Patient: sex M, age 75
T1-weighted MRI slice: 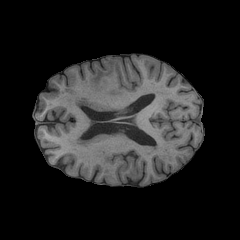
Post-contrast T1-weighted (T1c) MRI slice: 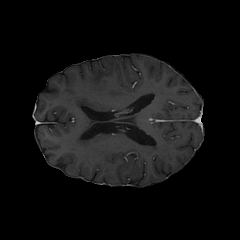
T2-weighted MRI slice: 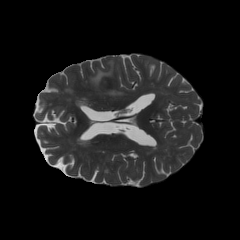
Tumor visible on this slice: yes
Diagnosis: Glioblastoma, IDH-wildtype
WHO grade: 4